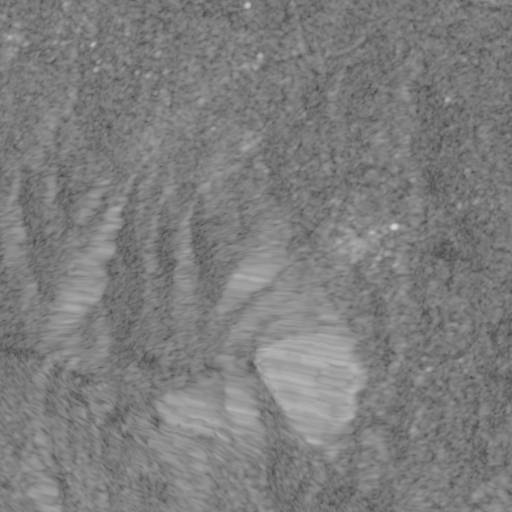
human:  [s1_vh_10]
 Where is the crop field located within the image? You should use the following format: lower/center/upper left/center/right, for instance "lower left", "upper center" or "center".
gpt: The crop field is located in the lower of the image.
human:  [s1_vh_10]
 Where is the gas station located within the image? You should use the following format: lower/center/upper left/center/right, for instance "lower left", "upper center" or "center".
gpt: The gas station is located in the upper center of the image.
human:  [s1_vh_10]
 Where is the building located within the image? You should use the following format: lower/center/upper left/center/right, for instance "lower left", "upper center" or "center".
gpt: There is no building in the image.

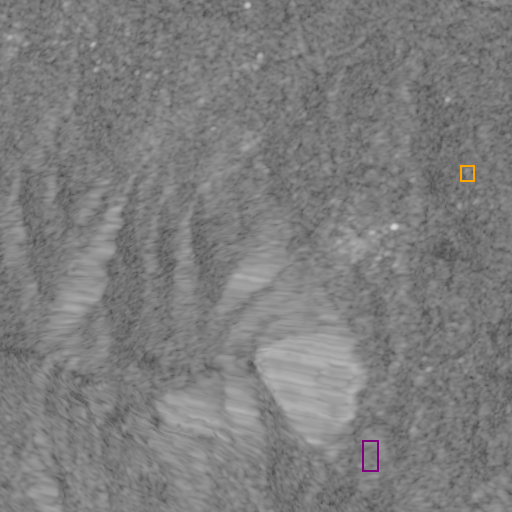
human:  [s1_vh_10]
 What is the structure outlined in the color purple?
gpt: The structure outlined in purple is a crop field.
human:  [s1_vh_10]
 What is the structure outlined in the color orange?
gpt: The structure outlined in orange is a park.
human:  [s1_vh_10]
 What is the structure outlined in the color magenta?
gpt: There is no magenta outline.